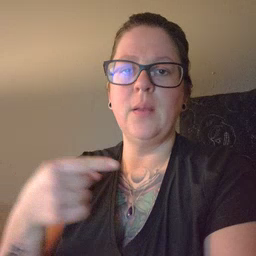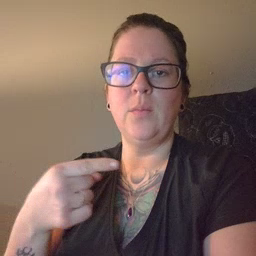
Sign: owie